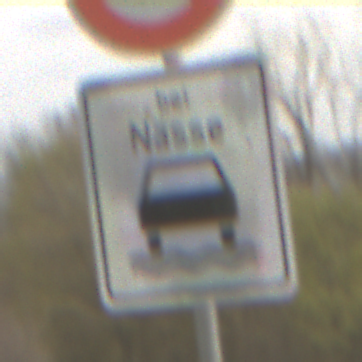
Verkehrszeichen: BeiNaesse
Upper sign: Geschwindigkeit70
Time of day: MorningAfternoon
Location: Outdoor (Suburban)
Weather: Overcast
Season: NotSpecified
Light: Natural